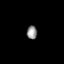
Tissue: lung
Cell type: T cells
Senescence score: 0.5827
Nuclear area (px): 134
Mean DAPI intensity: 146.433